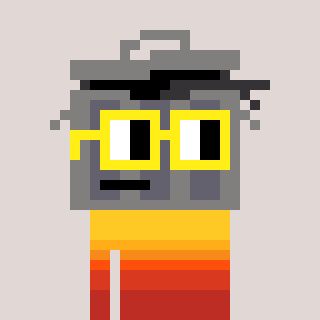
a pixel art character with square yellow glasses, a trashcan-shaped head and a peachy-colored body on a warm background